Question: Hi guys I know this is a silly question, I am struck with a assignment in HTML/CSS everything is good but I am unable to recognize the font, I am new to CSS just a 4-day crash course and still learning, what would be the font in the image below.(the image is a part of assignment)

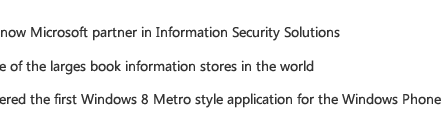
Answer: Looks like Microsoft's <URL>. Check out a preview of the same: